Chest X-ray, AP view. Patient: 36 years old, sex M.
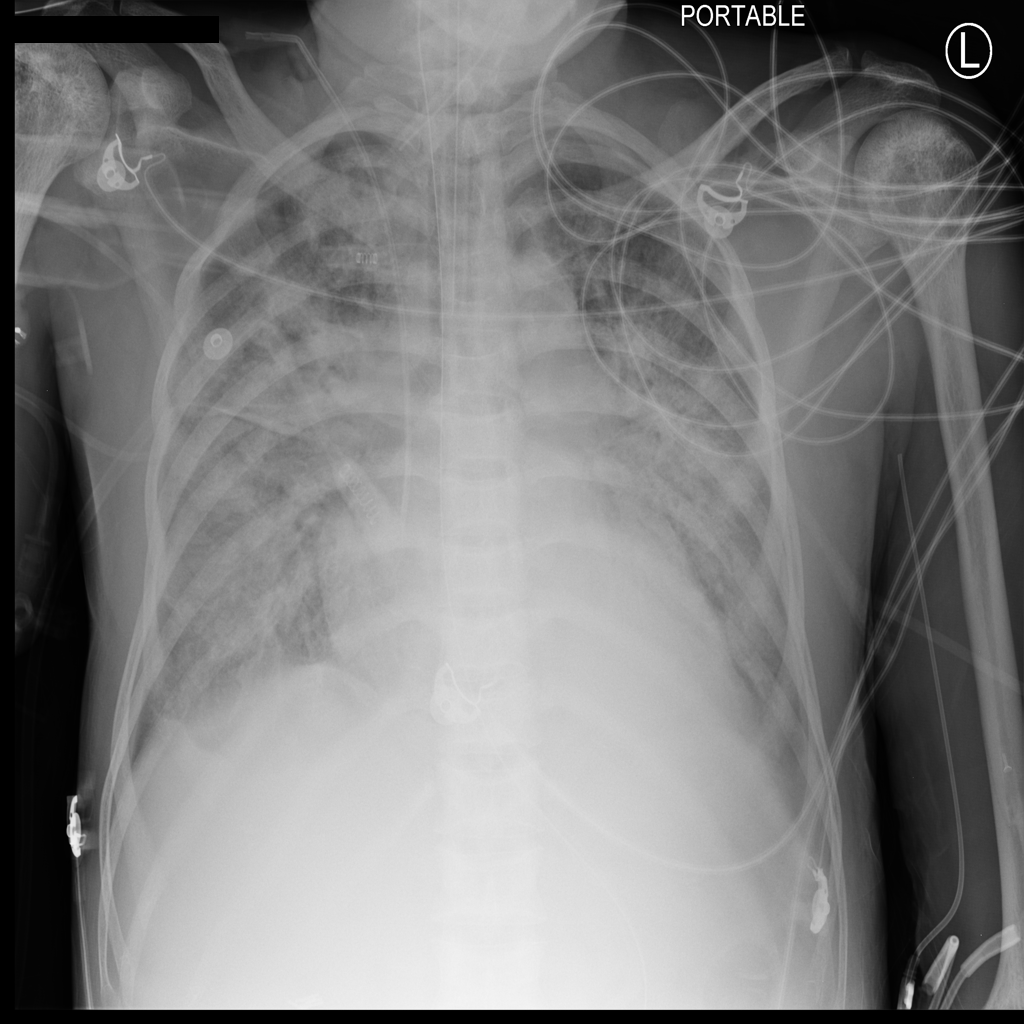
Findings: Infiltration, Pneumonia